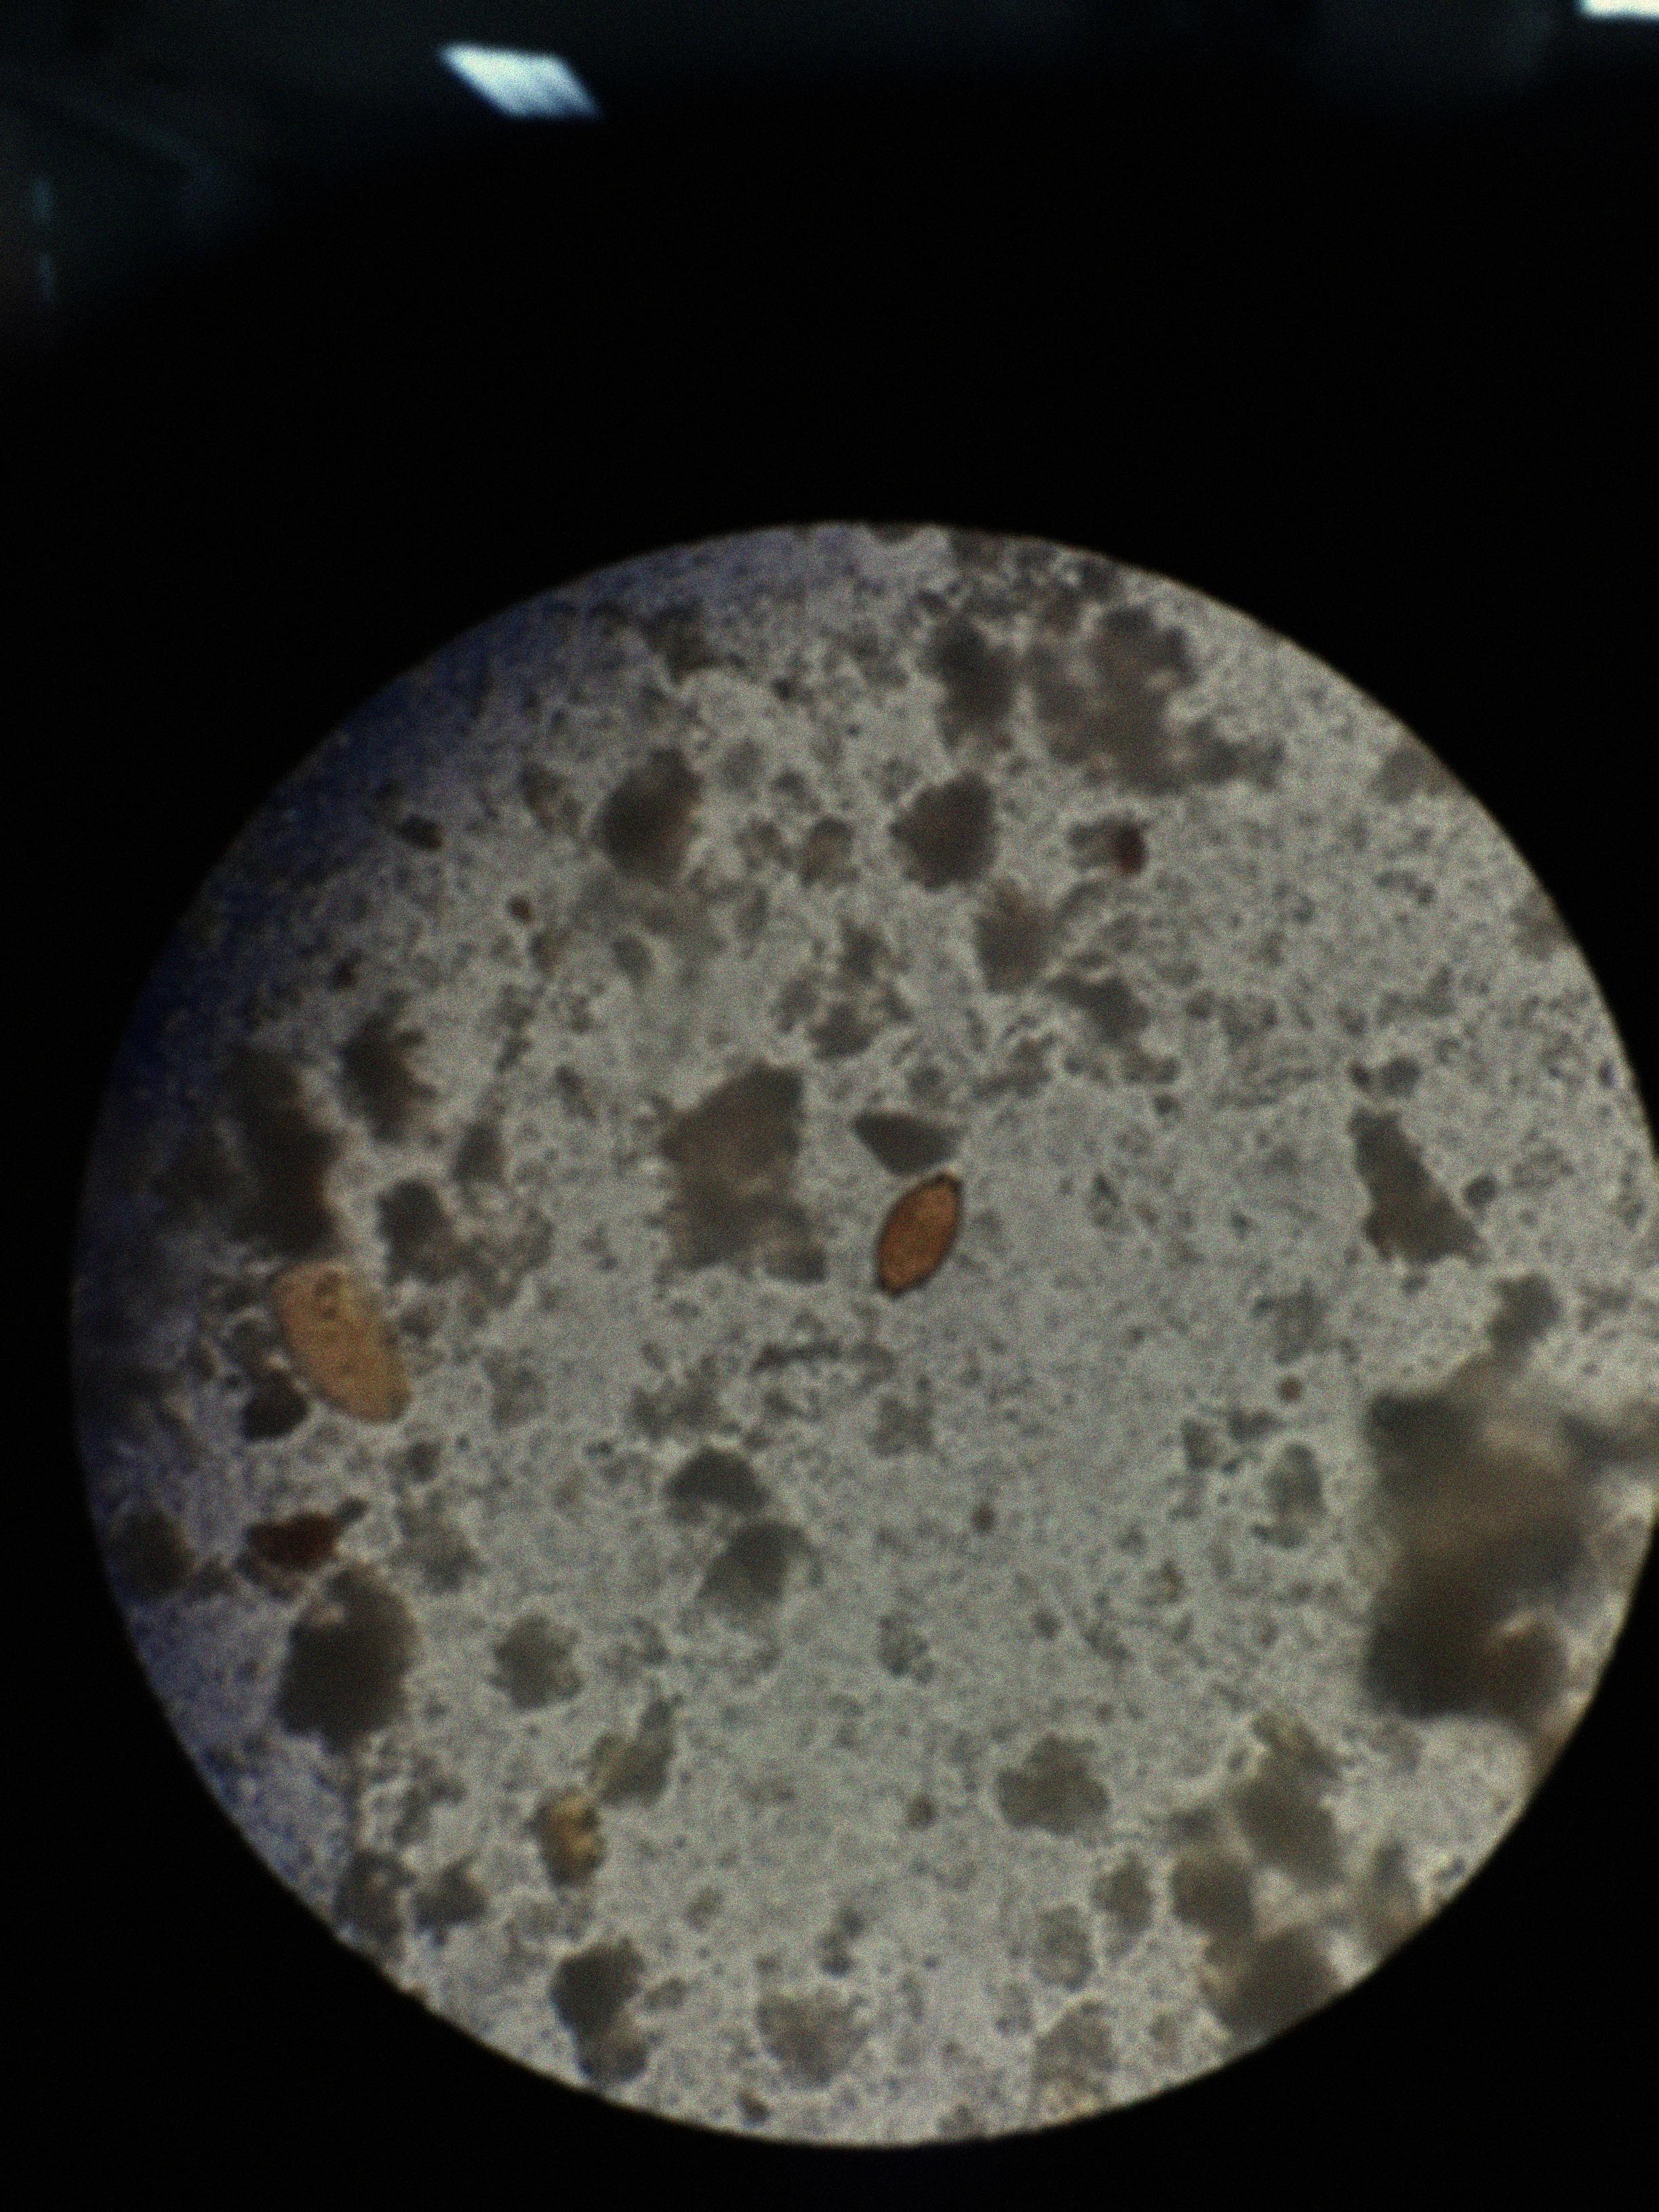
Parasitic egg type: Trichuris trichiura